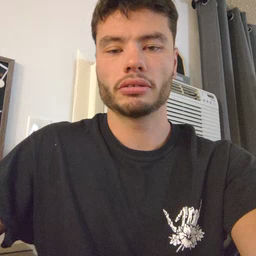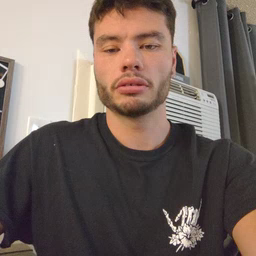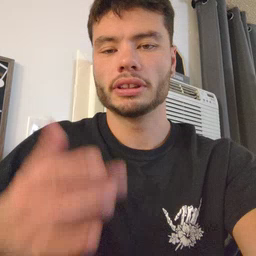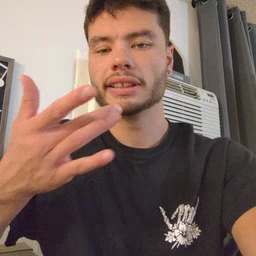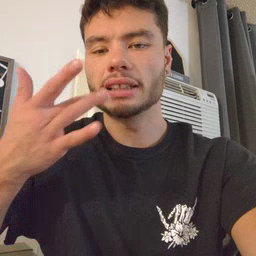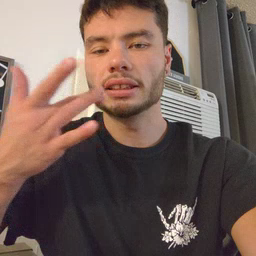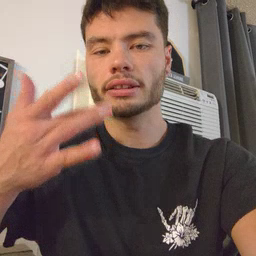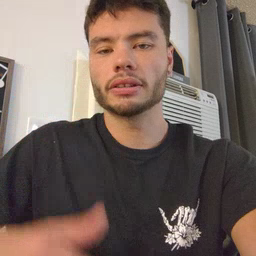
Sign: taste